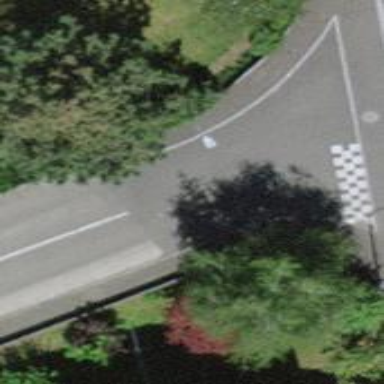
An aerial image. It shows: Zebra crossing on the road.